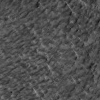
Atmospheric dust classification: not_dusty